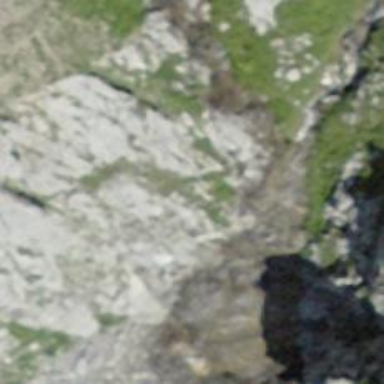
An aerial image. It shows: Natural cliff.